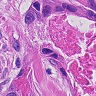
Metastatic tissue present: yes